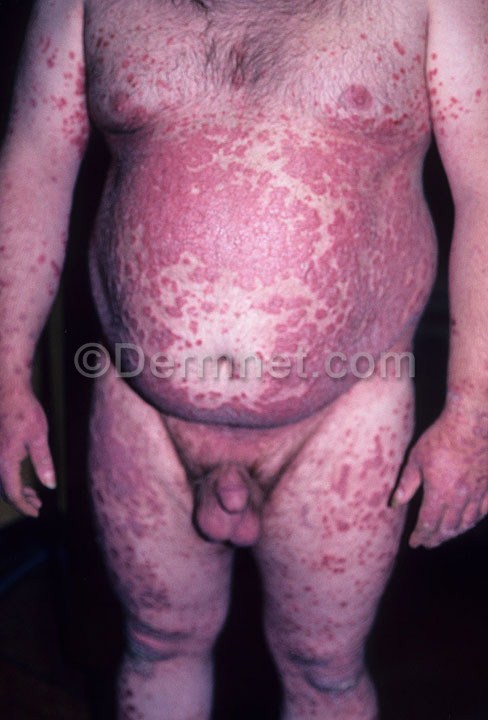
Disease: Psoriasis pictures Lichen Planus and related diseases